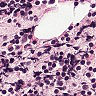
Metastatic tissue present: no